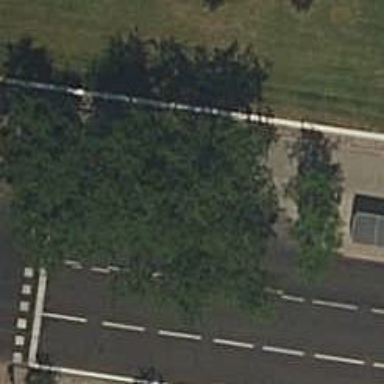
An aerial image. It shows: Bus stop with sheltered platform for public transport.